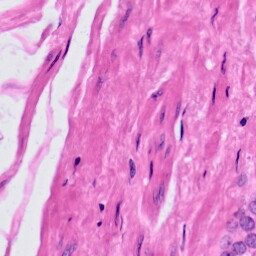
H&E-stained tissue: Prostate